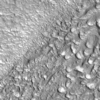
Label: not_dusty